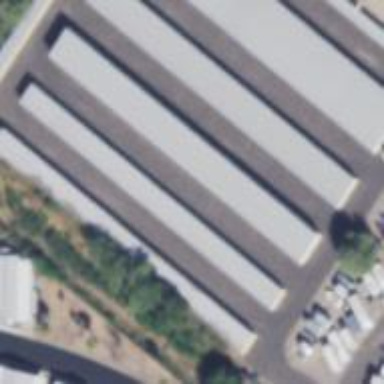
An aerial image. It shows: Storage rental shop located in building.